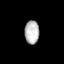
Tissue: lung
Cell type: Endothelial cells
Senescence score: 0.5774
Nuclear area (px): 328
Mean DAPI intensity: 187.744